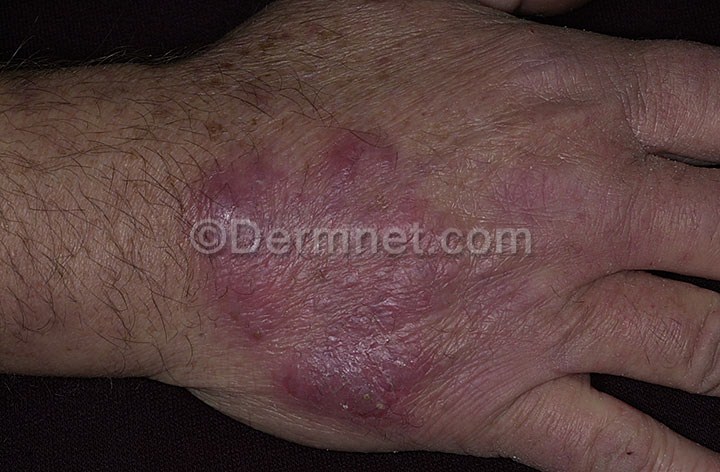
Disease: Tinea Ringworm Candidiasis and other Fungal Infections